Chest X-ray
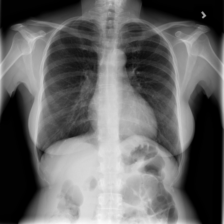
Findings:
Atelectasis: negative
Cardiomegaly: negative
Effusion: negative
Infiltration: positive
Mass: negative
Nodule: negative
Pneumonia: negative
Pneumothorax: negative
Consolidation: negative
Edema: negative
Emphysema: negative
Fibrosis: negative
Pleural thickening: negative
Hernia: negative